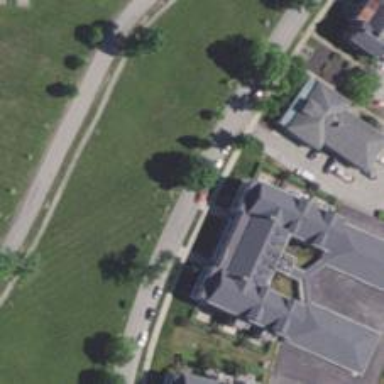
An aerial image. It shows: Residential road.